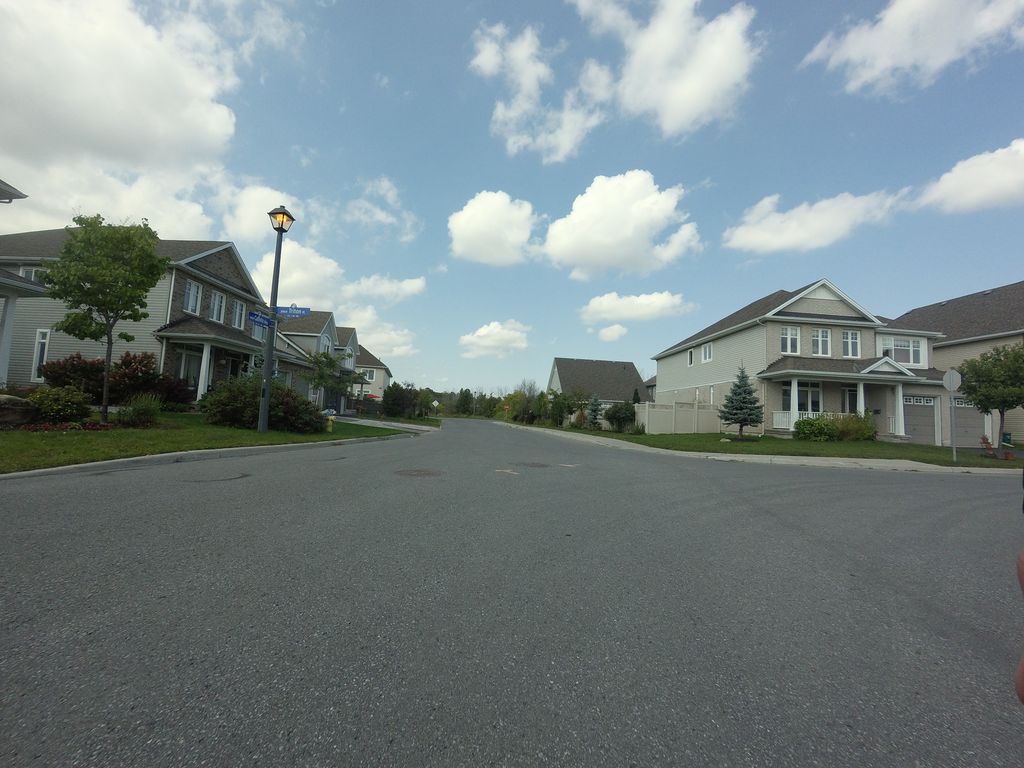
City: ottawa-gatineau